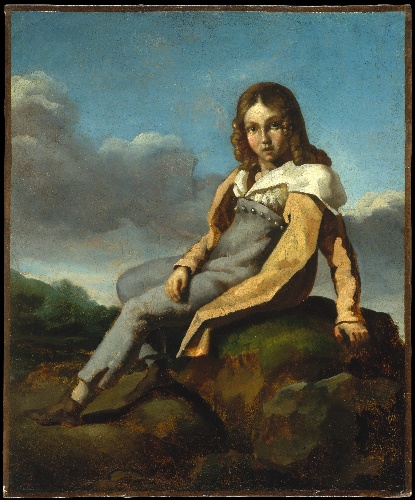
Title: Alfred Dedreux (1810–1860) as a Child
Artist: Théodore Gericault
Artist bio: French, Rouen 1791–1824 Paris
Date: ca. 1819–20
Object type: Painting
Classification: Paintings
Medium: Oil on canvas
Dimensions: 18 x 15 in. (45.7 x 38.1 cm)
Department: European Paintings
Credit line: The Alfred N. Punnett Endowment Fund, 1941
Accession year: 1941
Repository: Metropolitan Museum of Art, New York, NY
Tags: Boys|Portraits